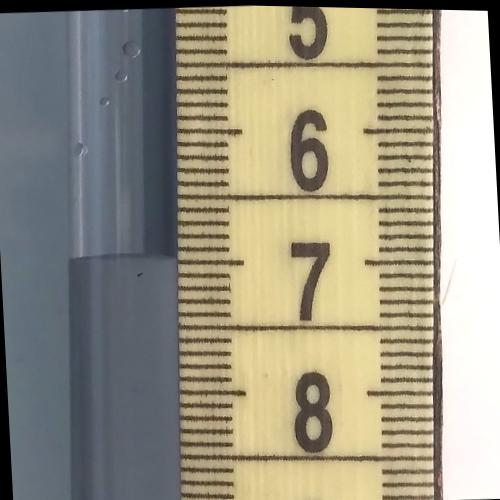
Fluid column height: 7.0 cm